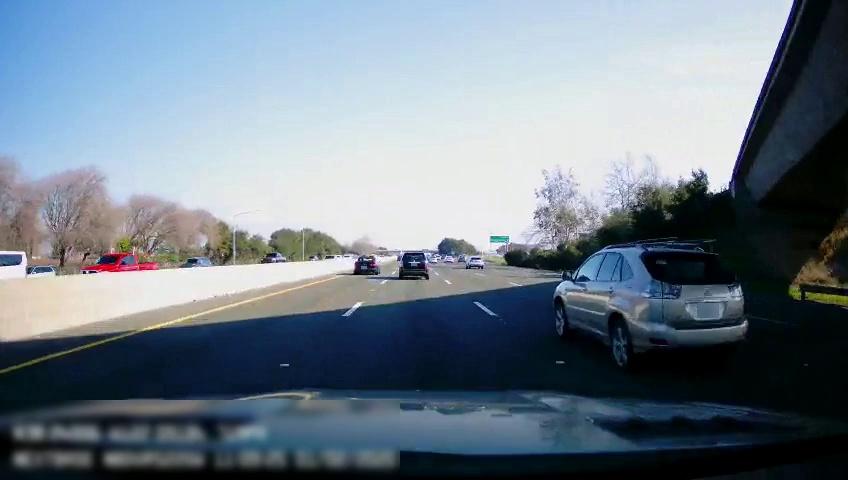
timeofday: Day
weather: Sunny
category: Drivable Space
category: Vehicles | Truck
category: Vehicles | SUV
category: Vehicles | SUV
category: Vehicles | Car
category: Vehicles | SUV
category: Vehicles | Car
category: Vehicles | Car
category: Vehicles | Truck
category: Vehicles | Car
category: Vehicles | Truck
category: Vehicles | Car
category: Vehicles | Car
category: Lanes | Alternate Lane
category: Lanes | Current Lane
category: Lanes | Current Lane
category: Lanes | Alternate Lane
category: Lanes | Alternate Lane
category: Lanes | Alternate Lane
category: Traffic | Signs